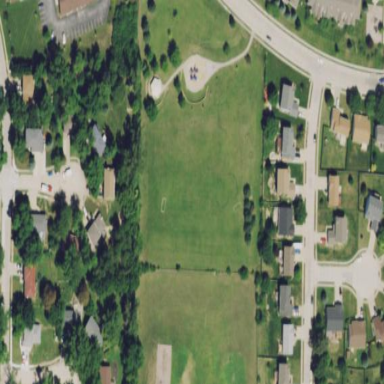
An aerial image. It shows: Grass pitch designated for soccer.